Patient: sex M, age 65
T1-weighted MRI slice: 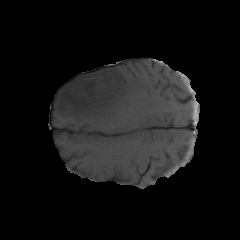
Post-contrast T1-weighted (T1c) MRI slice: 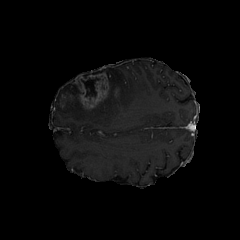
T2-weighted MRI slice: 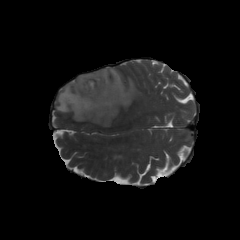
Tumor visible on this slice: yes
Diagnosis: Glioblastoma, IDH-wildtype
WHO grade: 4